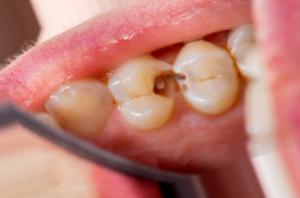
Condition: Caries